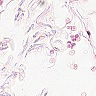
Metastatic tissue present: no